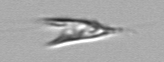
Label: Chrysochromulina_lanceolata